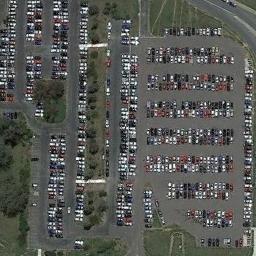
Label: parking_lot